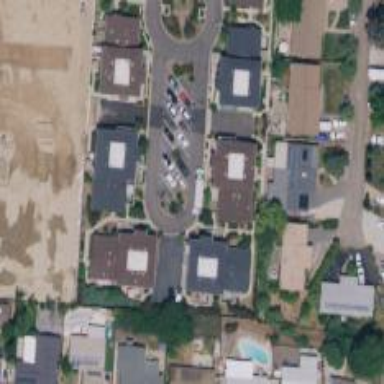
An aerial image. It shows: Living street.